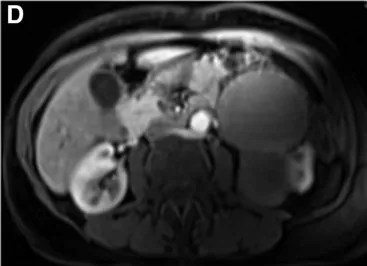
Abdominal MRI. Axial section in the T1 phase after contrast illustrating that two cystic structures are associated with the left kidney (D).
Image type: radiology (mri)